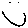
Label: smiley face